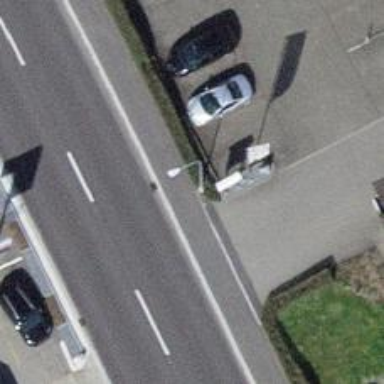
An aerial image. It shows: Hedge acting as barrier.